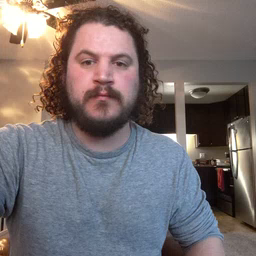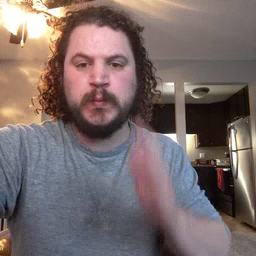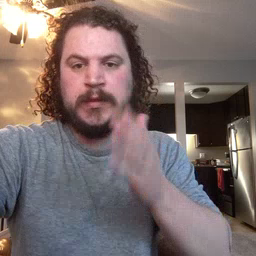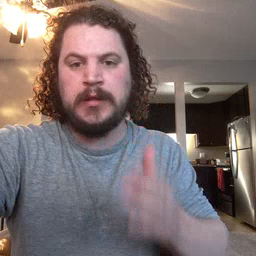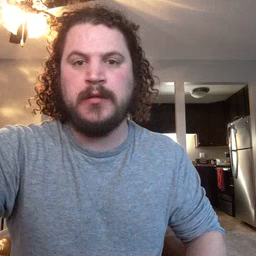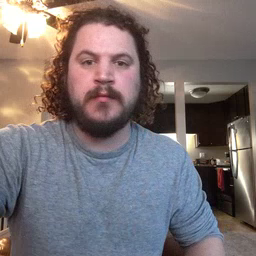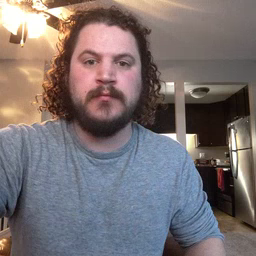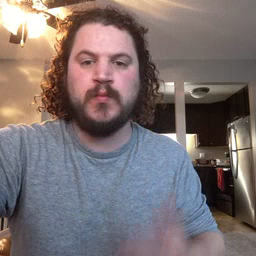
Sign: will